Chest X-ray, AP view. Patient: 60 years old, sex M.
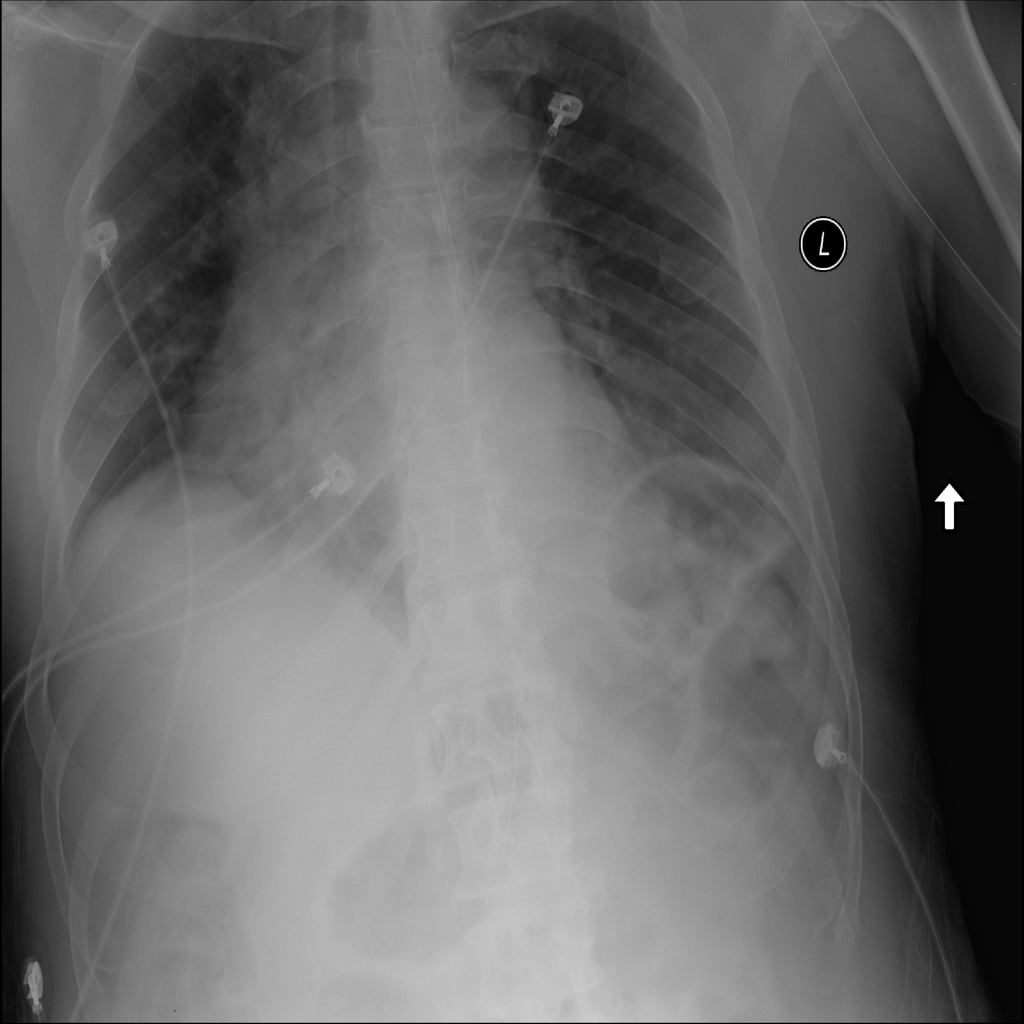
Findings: No Finding